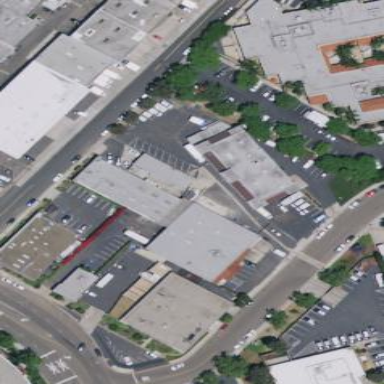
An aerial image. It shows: Industrial building.